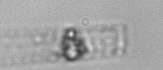
Label: Dactyliosolen_blavyanus